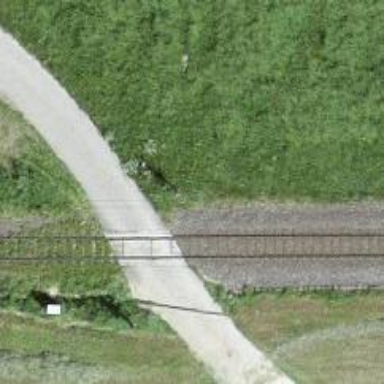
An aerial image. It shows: Level crossing along the railway.